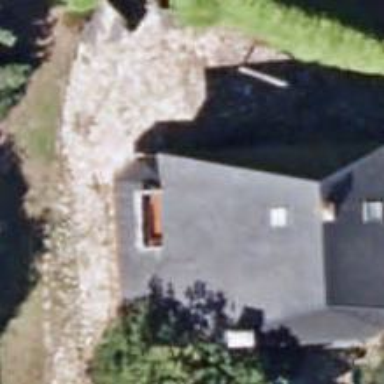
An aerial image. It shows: Simple house.